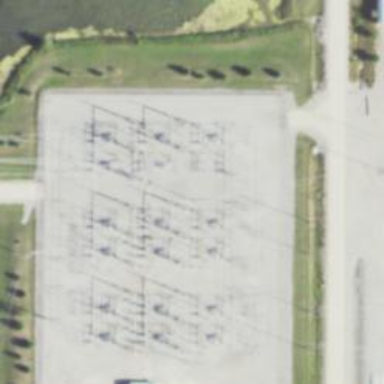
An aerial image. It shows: Switch for power supply.